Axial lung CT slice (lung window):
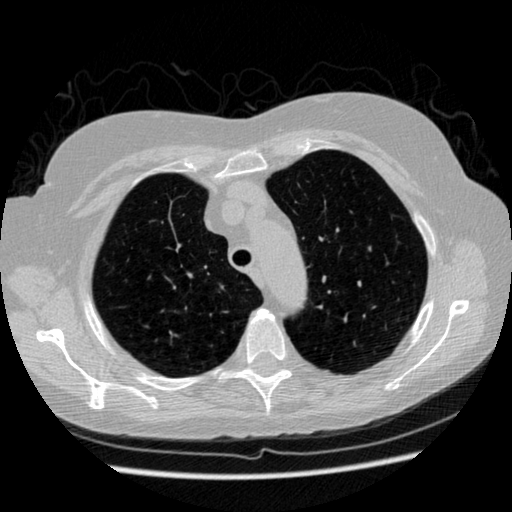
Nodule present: no